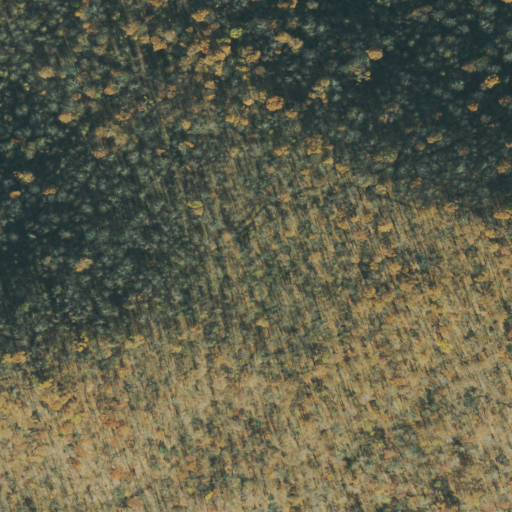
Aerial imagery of gap in Tennessee named Grapevine Gap containing only deciduous forest